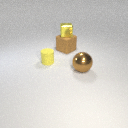
large brown rubber cube to the left of large brown metal sphere